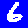
Digit: 6